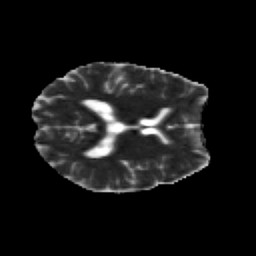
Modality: MD
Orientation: axial
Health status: healthy
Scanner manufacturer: siemens
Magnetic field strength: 3 T
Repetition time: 12 s
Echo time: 0.092 s